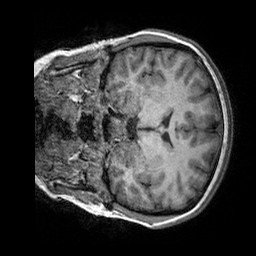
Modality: T1w
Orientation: coronal
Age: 23
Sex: female
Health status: healthy
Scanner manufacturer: siemens
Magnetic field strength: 3 T
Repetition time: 2.3 s
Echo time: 0.00303 s